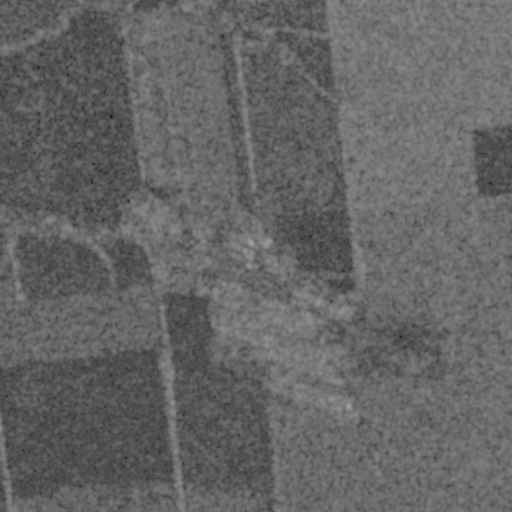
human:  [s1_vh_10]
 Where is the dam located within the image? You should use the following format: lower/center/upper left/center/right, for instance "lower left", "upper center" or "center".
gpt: The dam is located in the center of the image.
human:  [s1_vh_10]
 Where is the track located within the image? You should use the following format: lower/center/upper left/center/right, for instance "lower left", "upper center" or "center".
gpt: There is no track in the image.

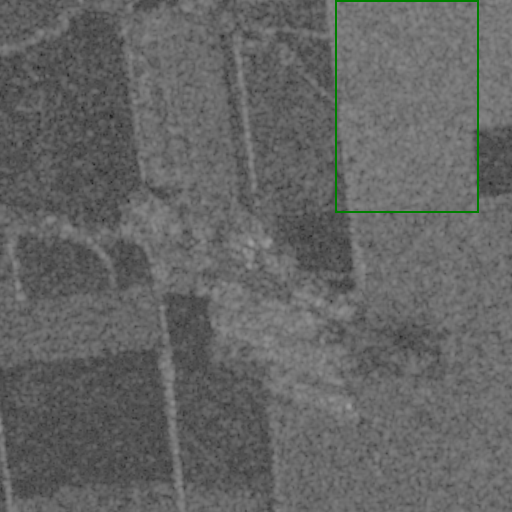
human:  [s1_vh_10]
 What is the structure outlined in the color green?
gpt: The structure outlined in green is a crop field.
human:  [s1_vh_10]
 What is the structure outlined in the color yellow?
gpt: There is no yellow outline.